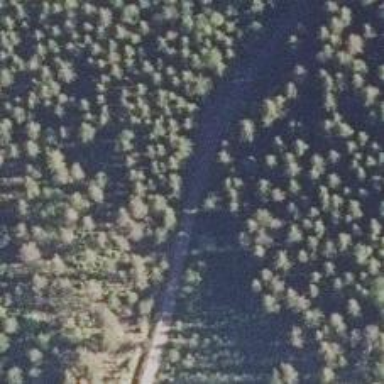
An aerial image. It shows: Unclassified road with grade1 track type.